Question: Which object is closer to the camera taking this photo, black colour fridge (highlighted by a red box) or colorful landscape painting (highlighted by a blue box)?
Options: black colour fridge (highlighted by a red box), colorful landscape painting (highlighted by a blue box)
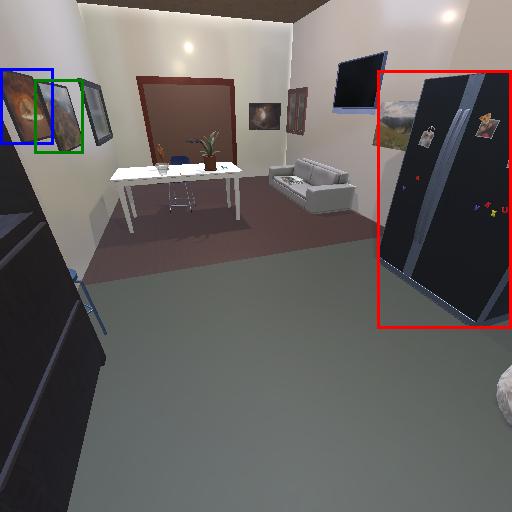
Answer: black colour fridge (highlighted by a red box)